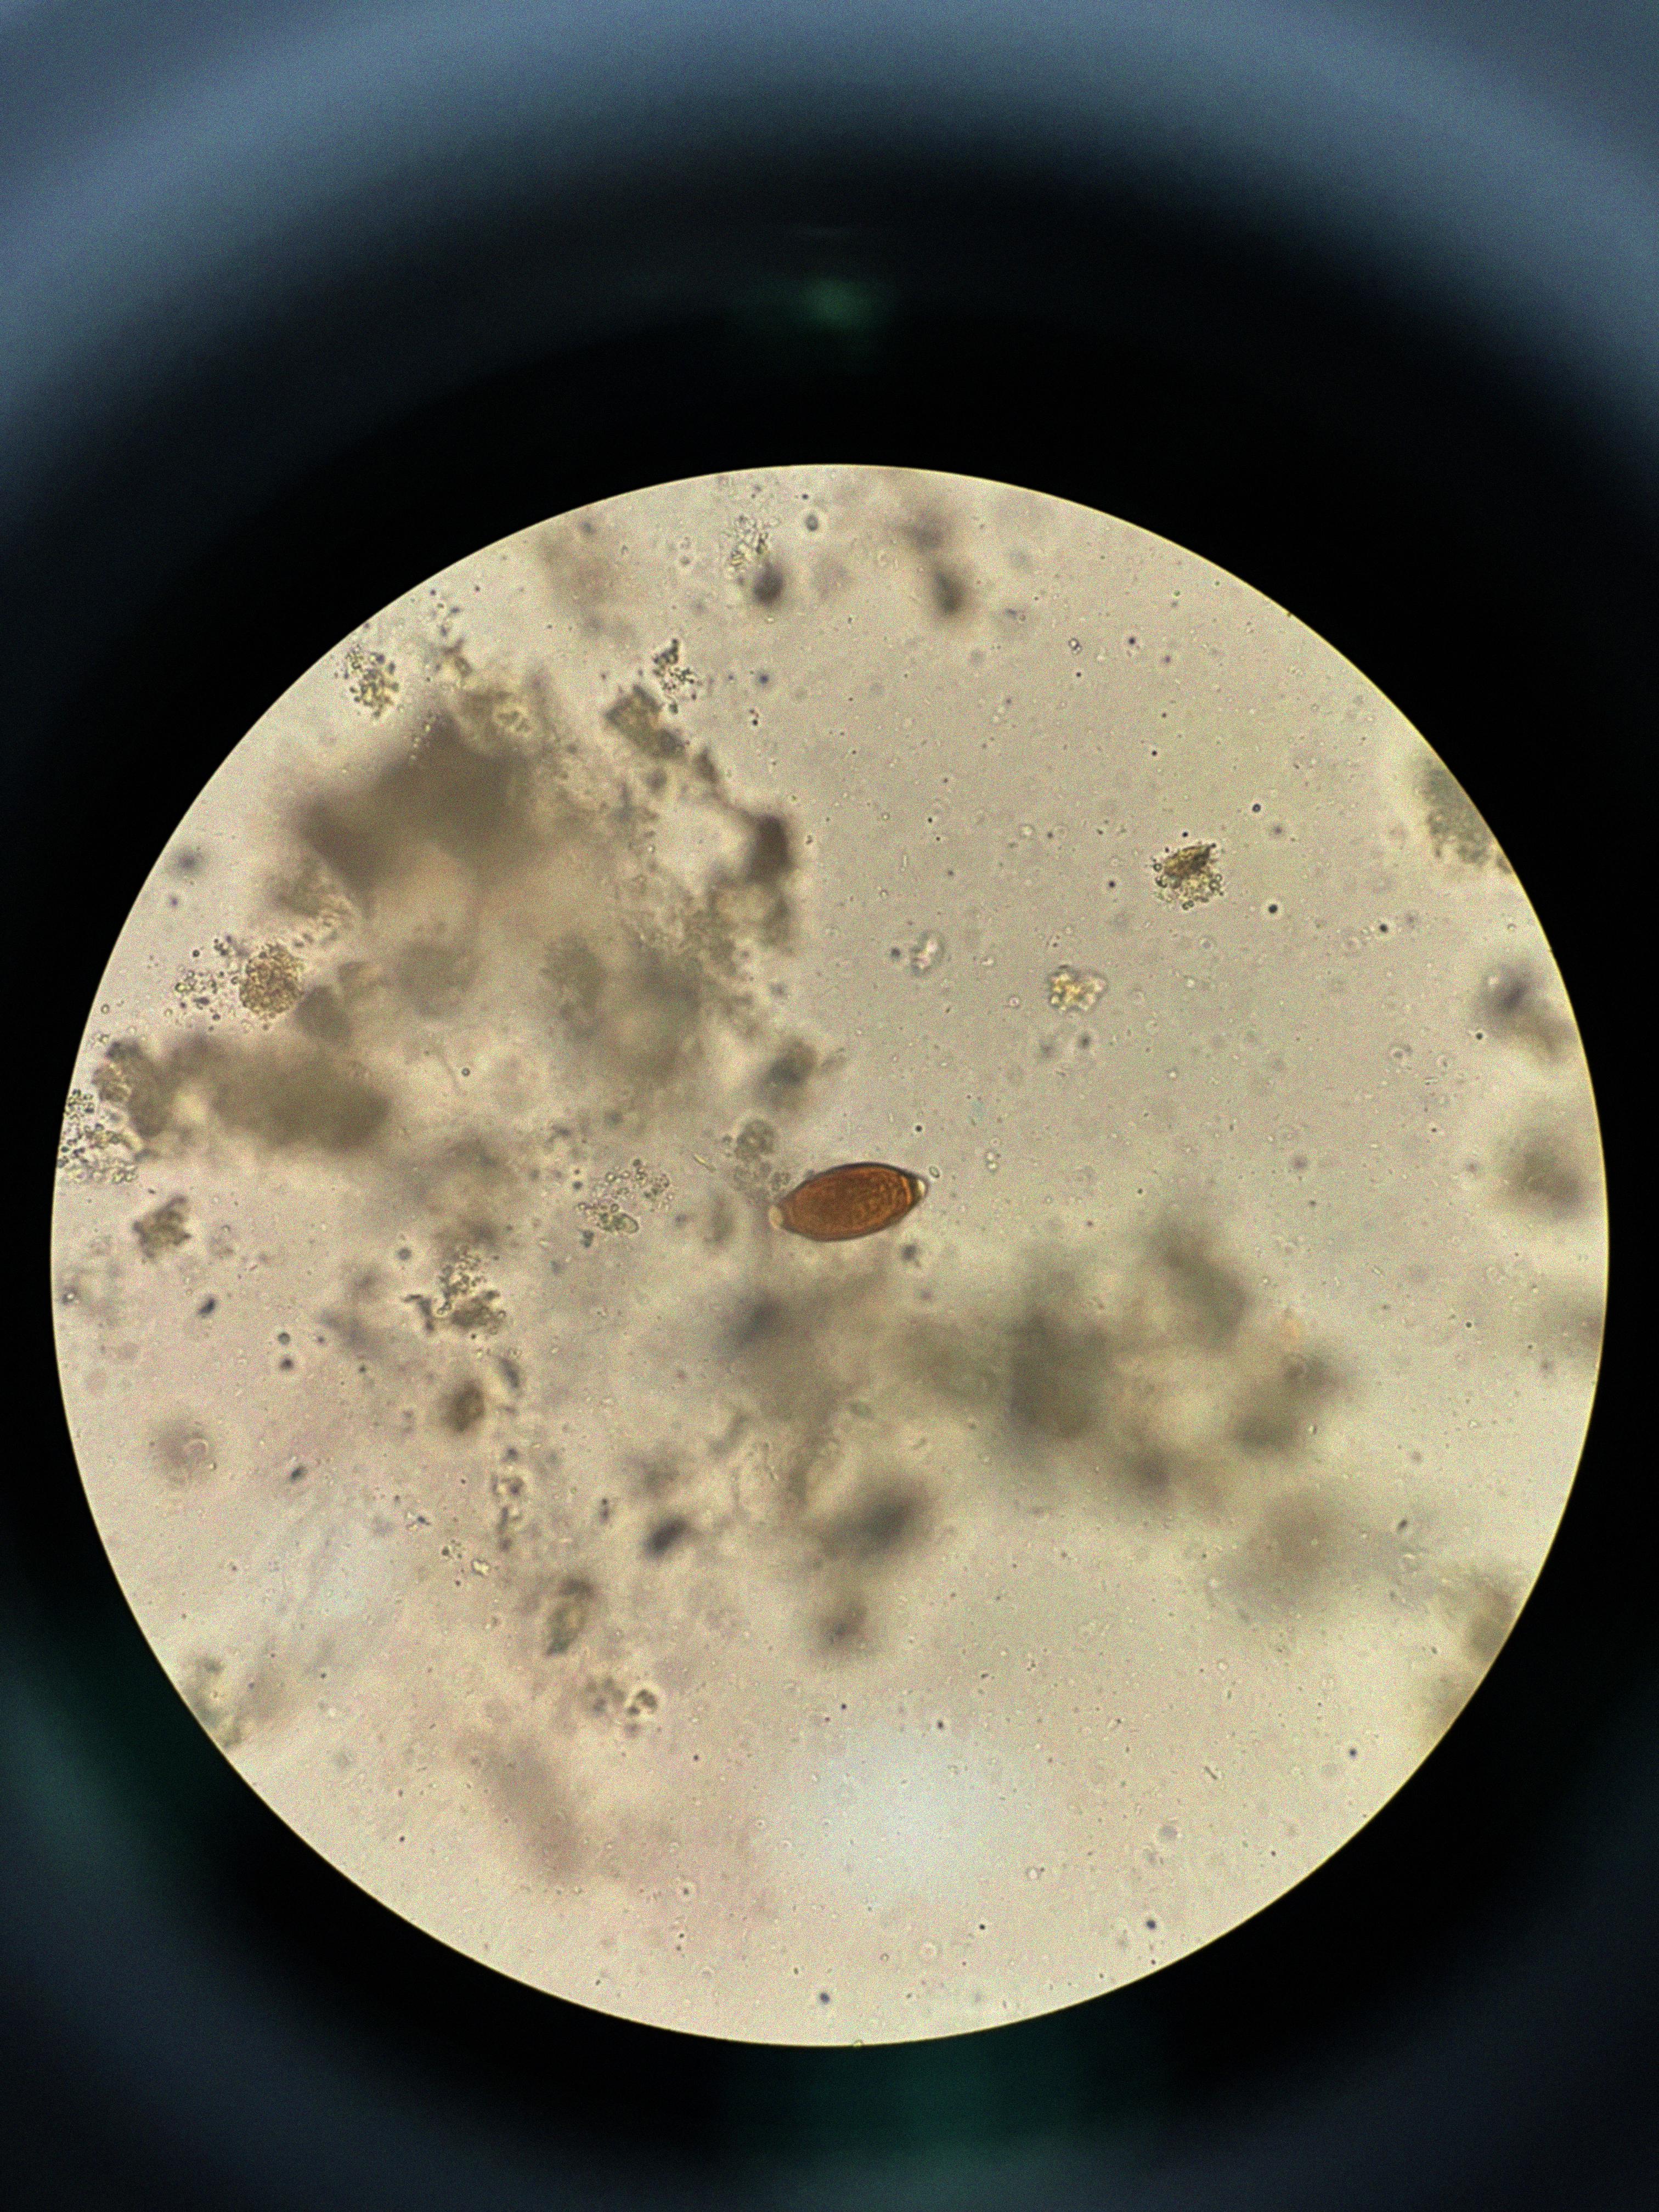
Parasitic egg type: Trichuris trichiura